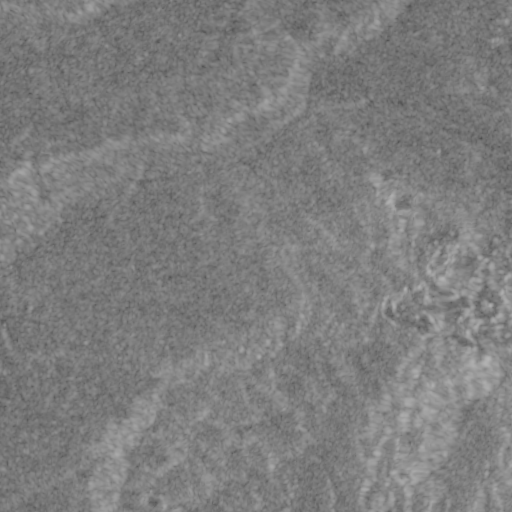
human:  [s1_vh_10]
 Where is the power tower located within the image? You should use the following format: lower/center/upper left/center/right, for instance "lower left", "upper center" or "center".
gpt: The power tower is located in the upper of the image.
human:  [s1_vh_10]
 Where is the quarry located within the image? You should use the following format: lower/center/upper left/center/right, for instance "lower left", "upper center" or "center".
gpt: The quarry is located in the lower right of the image.
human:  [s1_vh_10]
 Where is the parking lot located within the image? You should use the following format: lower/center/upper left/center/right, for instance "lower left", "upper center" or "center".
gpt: There is no parking lot in the image.

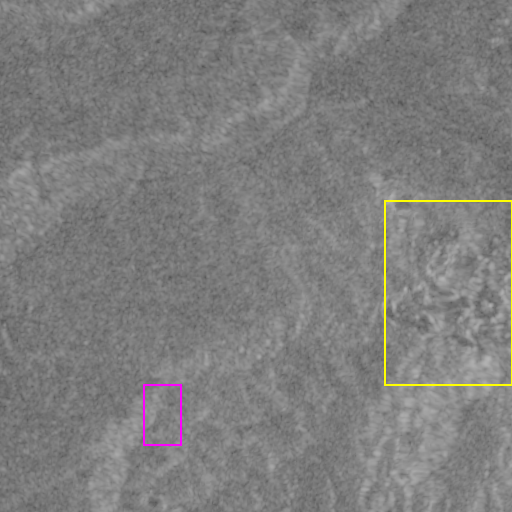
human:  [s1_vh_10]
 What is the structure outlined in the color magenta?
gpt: The structure outlined in magenta is a crop field.
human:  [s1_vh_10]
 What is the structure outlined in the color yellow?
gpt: The structure outlined in yellow is a quarry.
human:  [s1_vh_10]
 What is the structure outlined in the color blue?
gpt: There is no blue outline.